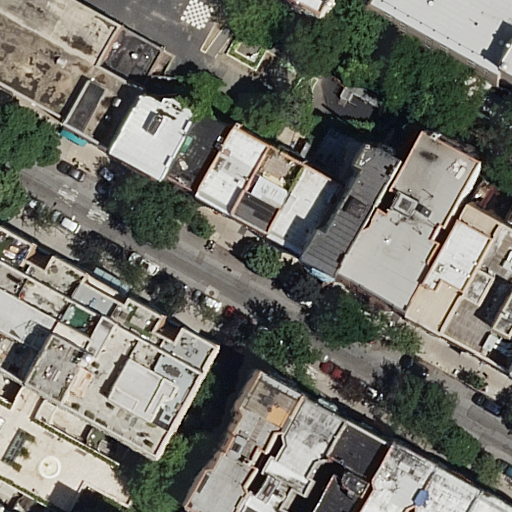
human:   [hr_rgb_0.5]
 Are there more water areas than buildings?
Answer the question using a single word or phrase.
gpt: no

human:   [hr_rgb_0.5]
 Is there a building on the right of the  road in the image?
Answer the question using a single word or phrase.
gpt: yes

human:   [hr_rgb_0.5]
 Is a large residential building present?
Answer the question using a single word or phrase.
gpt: no

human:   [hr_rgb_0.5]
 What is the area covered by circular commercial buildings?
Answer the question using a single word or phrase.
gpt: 0m2

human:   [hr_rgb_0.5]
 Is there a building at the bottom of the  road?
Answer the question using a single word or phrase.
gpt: yes

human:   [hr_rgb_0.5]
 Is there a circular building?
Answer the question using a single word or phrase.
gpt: no

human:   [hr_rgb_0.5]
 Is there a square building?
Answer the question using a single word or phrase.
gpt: no

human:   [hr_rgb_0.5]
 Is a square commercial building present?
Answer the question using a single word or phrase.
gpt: no

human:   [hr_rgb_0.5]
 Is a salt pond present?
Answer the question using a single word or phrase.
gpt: no

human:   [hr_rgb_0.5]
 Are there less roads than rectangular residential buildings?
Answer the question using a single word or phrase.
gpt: yes

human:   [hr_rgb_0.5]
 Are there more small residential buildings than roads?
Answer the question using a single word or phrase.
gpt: yes

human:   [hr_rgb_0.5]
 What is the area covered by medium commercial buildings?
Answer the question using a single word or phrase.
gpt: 0m2

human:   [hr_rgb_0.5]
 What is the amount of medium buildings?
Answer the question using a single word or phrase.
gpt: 17

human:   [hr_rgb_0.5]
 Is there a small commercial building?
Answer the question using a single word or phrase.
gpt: no

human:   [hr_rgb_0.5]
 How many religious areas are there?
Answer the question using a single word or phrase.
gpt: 0

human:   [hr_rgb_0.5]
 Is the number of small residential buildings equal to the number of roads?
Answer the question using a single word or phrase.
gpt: no

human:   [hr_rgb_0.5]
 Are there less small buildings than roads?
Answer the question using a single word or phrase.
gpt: no

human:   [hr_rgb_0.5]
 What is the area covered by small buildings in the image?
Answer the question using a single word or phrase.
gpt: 107m2

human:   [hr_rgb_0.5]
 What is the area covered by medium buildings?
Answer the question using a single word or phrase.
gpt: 3341m2

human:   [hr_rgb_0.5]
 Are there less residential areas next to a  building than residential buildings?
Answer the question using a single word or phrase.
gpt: yes

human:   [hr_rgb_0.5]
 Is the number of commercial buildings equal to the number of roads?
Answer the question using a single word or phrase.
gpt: no

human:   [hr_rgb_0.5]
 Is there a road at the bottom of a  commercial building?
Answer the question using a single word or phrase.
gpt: no

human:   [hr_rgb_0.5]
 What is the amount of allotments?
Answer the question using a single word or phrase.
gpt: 0

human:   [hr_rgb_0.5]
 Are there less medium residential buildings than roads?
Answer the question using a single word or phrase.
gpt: no

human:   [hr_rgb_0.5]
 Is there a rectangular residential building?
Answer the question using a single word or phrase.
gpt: yes

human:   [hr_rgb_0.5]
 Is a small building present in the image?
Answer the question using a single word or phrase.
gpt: yes

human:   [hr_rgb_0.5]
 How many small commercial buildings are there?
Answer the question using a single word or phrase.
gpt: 0

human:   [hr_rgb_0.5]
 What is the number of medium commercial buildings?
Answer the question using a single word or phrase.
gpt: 0

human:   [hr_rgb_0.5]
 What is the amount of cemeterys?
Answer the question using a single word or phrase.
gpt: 0

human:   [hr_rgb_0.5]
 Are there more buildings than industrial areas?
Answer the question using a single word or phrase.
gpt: yes

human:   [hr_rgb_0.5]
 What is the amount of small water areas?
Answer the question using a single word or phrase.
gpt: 0

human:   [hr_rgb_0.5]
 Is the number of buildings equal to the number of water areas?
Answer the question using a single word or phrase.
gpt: no

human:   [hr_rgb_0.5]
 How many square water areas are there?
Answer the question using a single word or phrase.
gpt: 0

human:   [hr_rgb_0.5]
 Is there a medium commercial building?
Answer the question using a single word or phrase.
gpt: no

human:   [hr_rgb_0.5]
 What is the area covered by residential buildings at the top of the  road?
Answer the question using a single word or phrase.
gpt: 1329m2

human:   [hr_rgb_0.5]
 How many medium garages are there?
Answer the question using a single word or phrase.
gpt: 0